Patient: sex F, age 86
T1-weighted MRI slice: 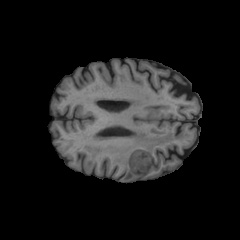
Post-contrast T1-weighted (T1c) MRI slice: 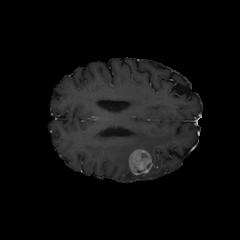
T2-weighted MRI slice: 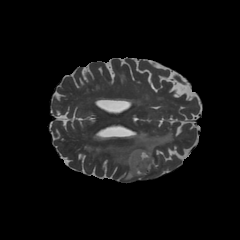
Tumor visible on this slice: yes
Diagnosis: Glioblastoma, IDH-wildtype
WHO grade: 4